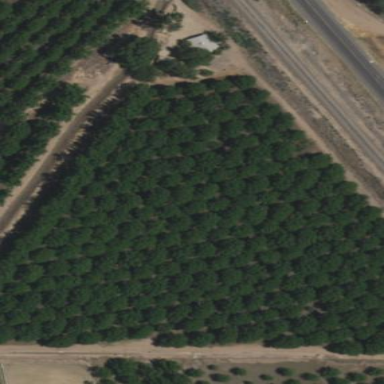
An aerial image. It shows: Orchard.